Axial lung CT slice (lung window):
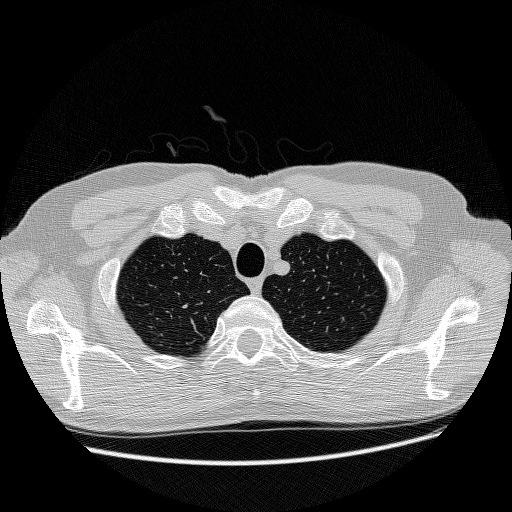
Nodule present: no